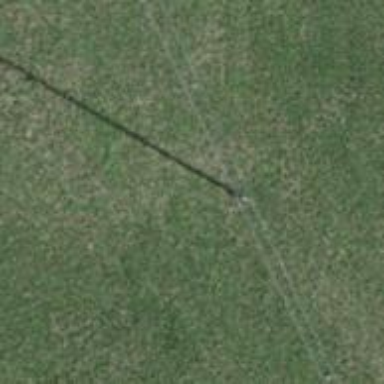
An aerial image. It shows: Utility pole as the man-made structure.